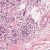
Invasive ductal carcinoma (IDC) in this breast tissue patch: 1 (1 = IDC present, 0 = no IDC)